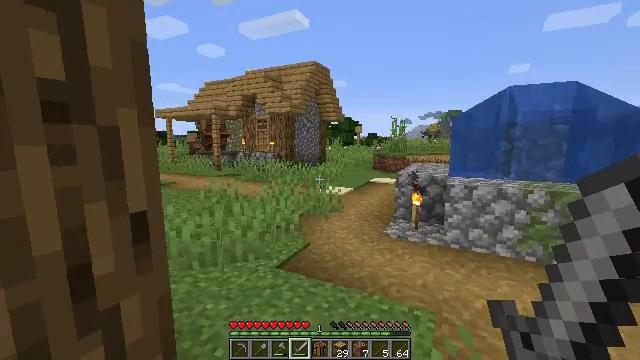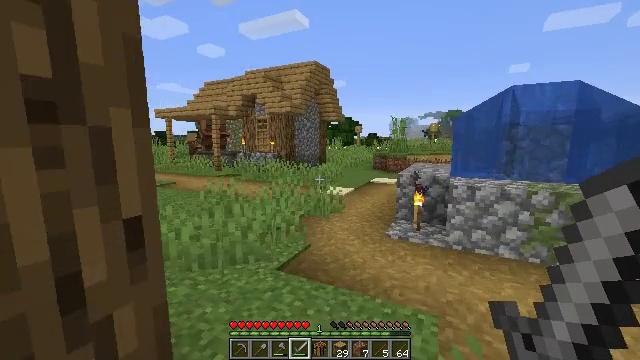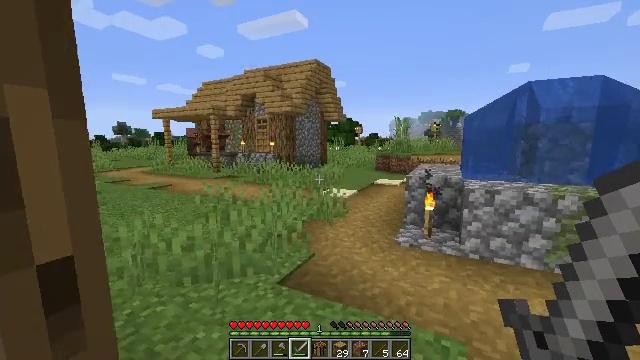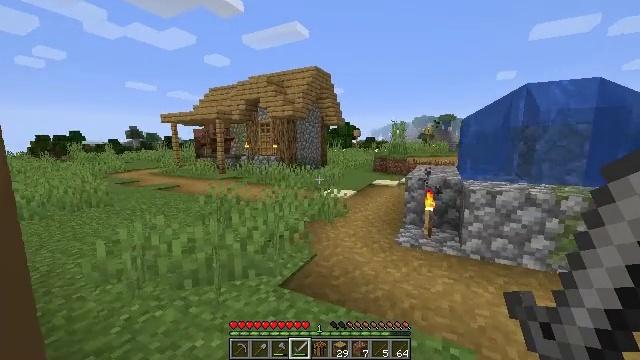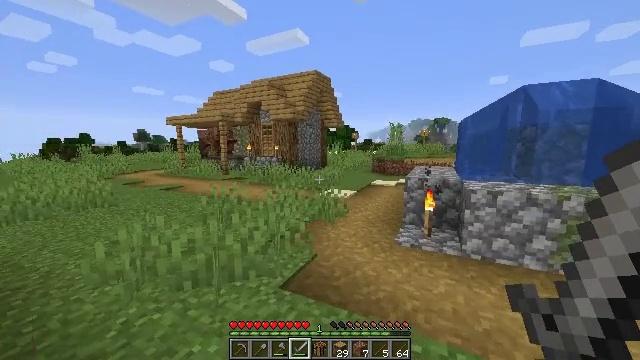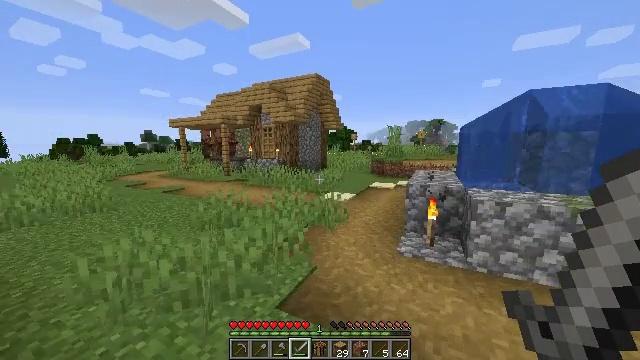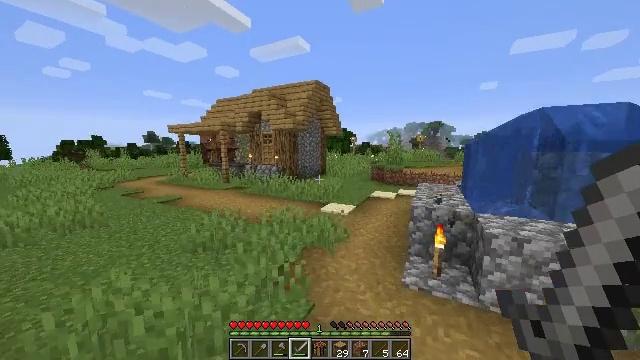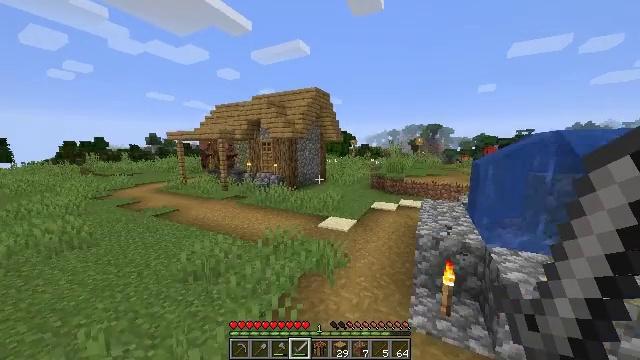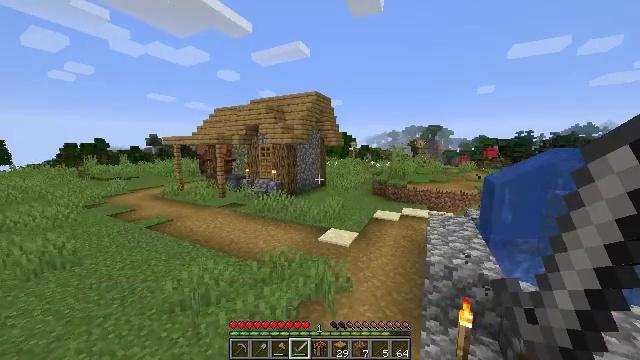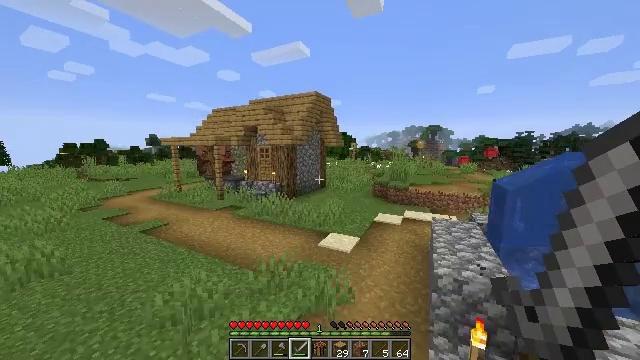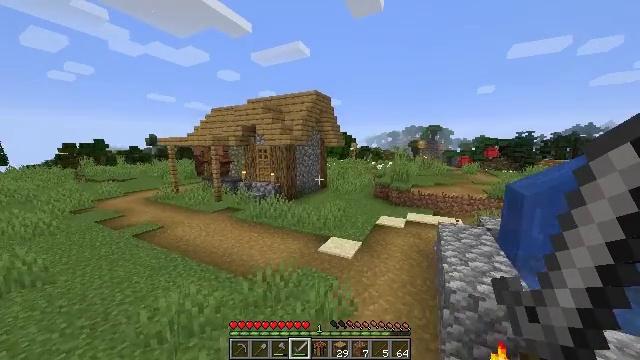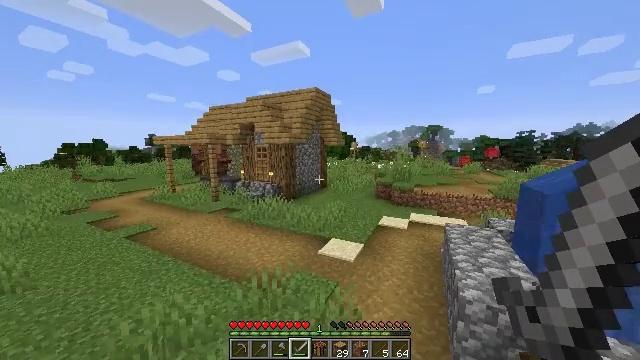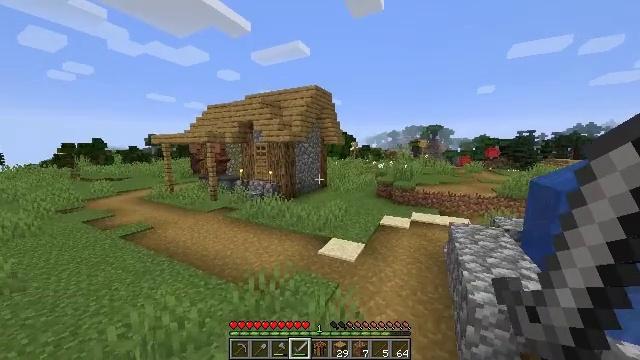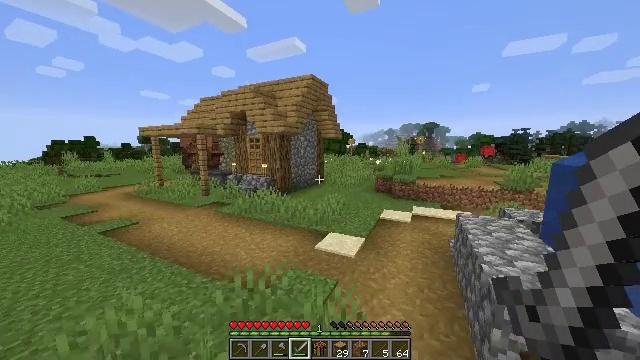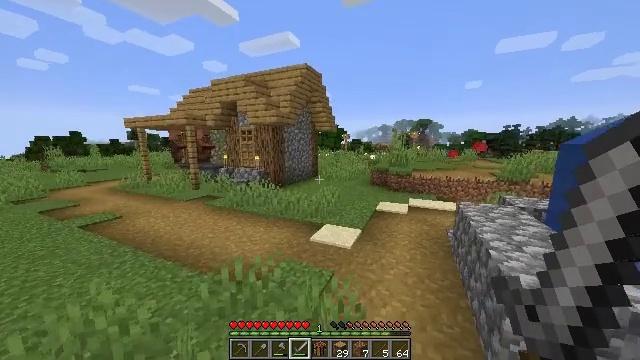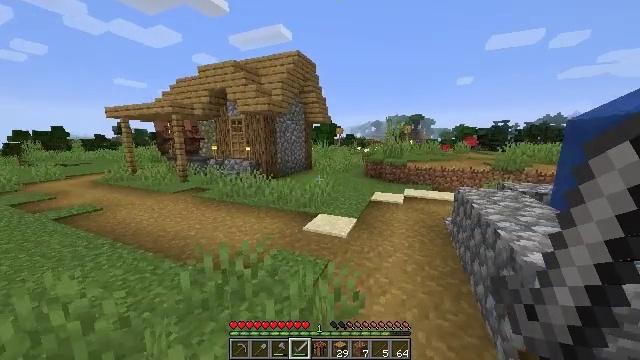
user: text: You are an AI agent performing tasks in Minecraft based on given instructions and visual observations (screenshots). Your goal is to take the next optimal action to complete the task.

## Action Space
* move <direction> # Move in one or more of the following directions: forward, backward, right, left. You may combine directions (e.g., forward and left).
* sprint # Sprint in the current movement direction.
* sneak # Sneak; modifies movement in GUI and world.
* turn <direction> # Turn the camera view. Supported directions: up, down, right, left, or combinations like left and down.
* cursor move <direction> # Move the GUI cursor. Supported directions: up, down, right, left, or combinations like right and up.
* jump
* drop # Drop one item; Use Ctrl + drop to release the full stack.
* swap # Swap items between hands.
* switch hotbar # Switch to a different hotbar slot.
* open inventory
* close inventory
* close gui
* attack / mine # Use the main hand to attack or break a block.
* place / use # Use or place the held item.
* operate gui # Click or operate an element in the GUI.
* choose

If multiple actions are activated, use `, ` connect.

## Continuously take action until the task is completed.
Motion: motion action
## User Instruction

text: Remove the cauldron from its current position.
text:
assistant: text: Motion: move forward
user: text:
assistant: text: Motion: move forward, sprint
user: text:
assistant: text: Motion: move forward, sprint
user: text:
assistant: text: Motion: move forward, sprint
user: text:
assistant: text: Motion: move forward, sprint, jump
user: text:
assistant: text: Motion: move forward, sprint, jump
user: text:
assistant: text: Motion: move forward, sprint, jump
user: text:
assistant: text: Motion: move forward, sprint, jump
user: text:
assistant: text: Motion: move forward, sprint, jump
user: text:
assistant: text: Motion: move forward, sprint, jump
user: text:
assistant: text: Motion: move forward, sprint, jump
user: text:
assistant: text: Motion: move forward, sprint, jump
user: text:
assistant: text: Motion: move forward, sprint, jump
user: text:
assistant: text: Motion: move forward, sprint, turn right, jump
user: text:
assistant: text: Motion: move forward, sprint, turn right and down, jump
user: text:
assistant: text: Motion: move forward, sprint, turn right and down, jump
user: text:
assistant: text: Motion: move forward, sprint, turn right and down, jump
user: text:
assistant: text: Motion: move forward, sprint, turn right and down, jump
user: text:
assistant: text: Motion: move forward, sprint, turn right, jump
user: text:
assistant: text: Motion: move forward, sprint, jump
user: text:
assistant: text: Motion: move forward, sprint, jump
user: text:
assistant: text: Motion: move forward, sprint, jump
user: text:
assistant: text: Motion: move forward, sprint, jump
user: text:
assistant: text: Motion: move forward, sprint, jump
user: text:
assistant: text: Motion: move forward, sprint, jump
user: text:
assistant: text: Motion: move forward, sprint, jump
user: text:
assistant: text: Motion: move forward, sprint, jump
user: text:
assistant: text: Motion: move forward, sprint, jump
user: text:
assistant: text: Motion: move forward, sprint, jump
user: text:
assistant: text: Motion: move forward, sprint, jump